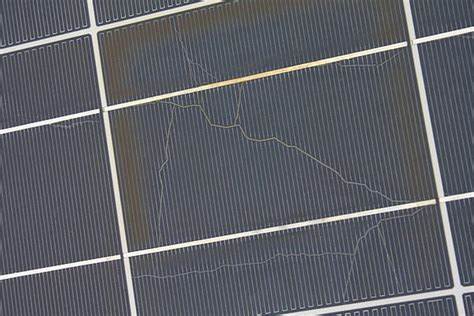
Label: Electrical-damage